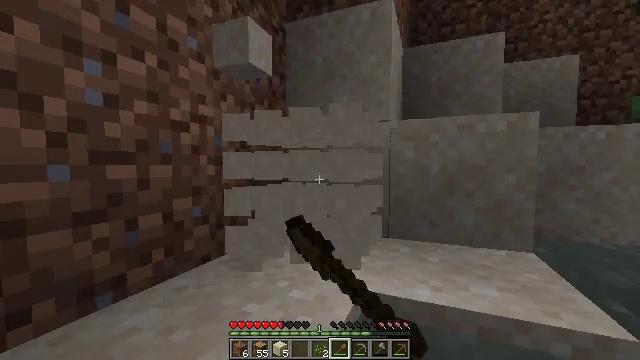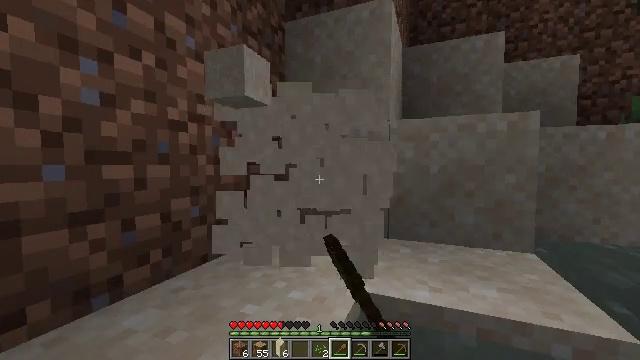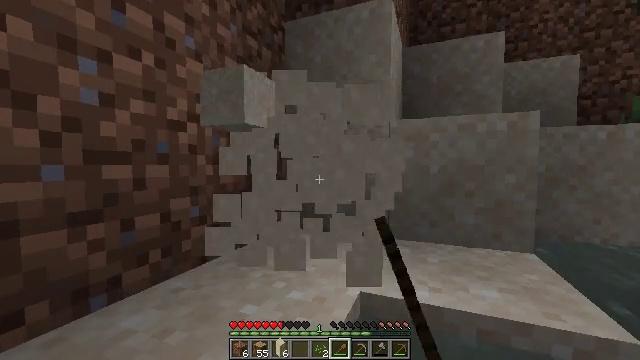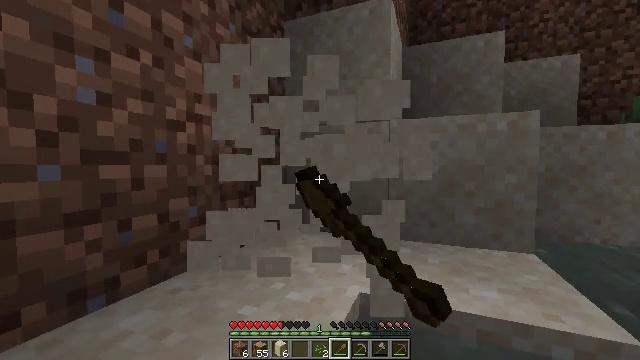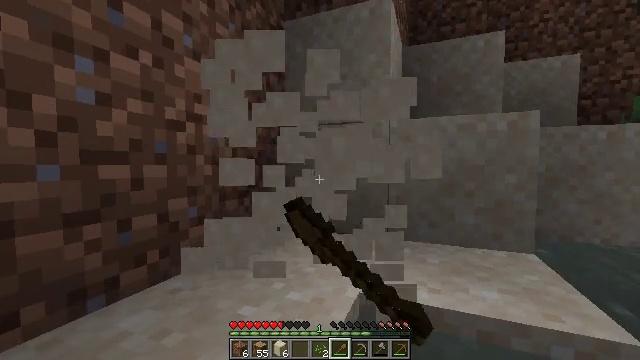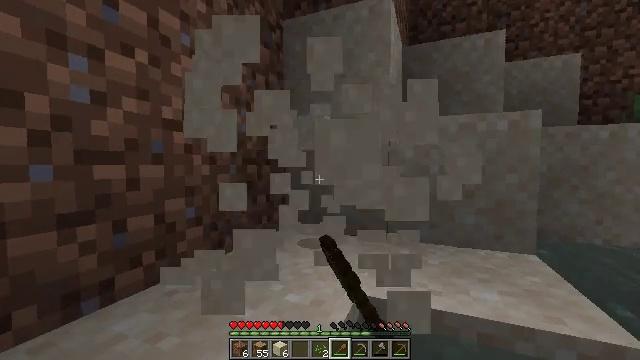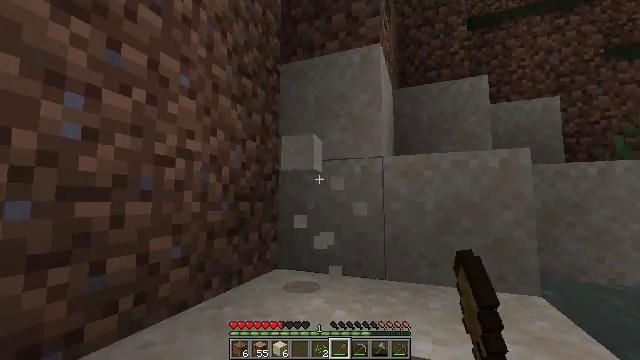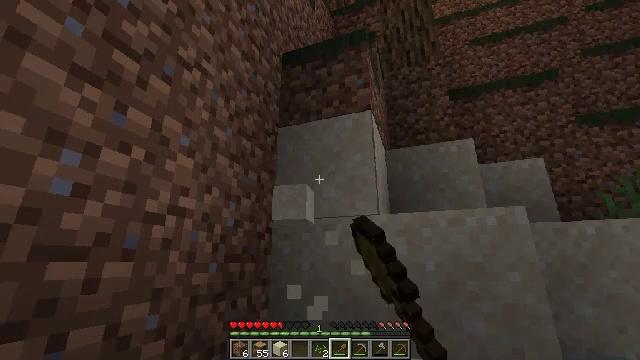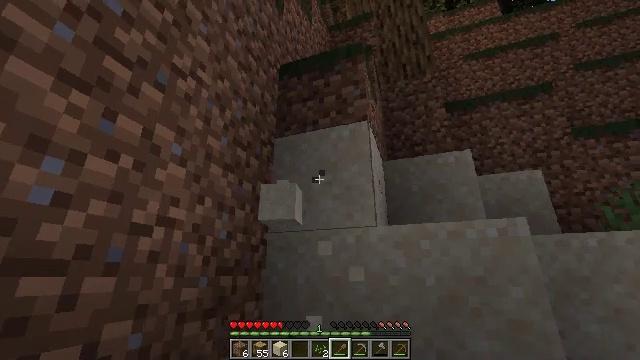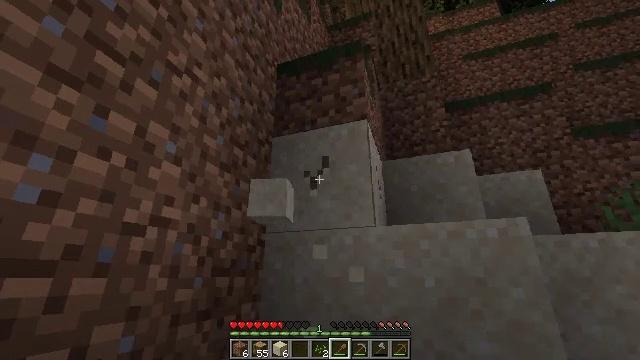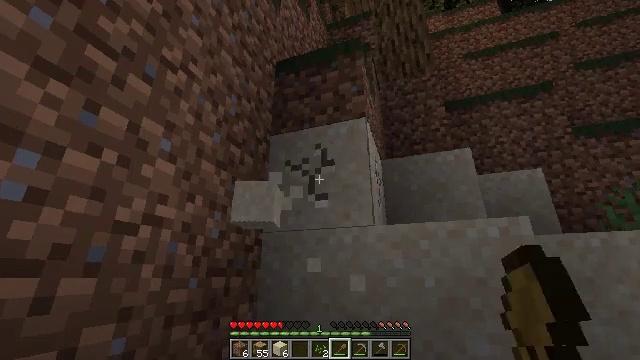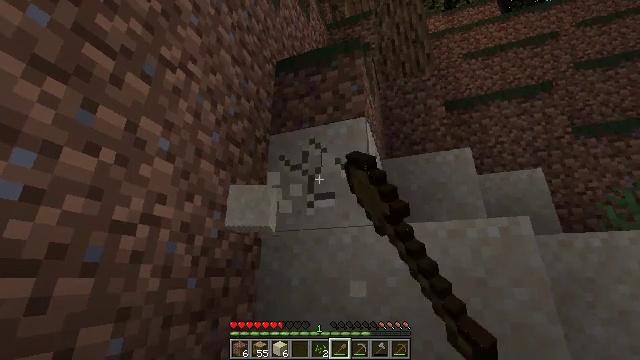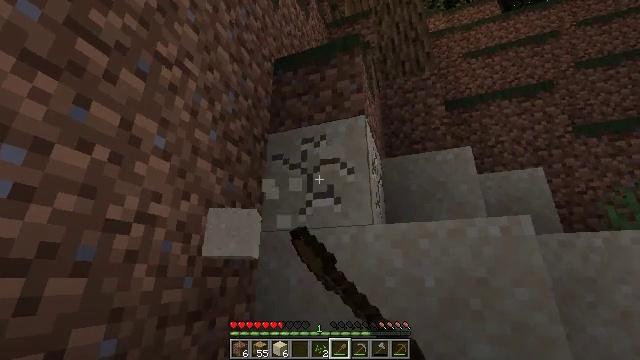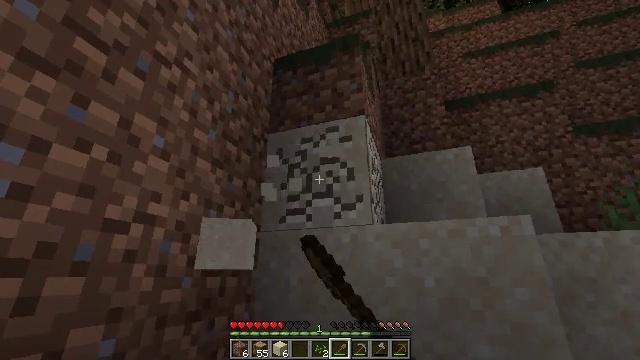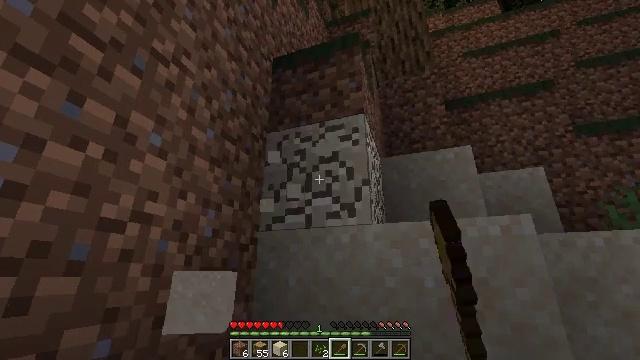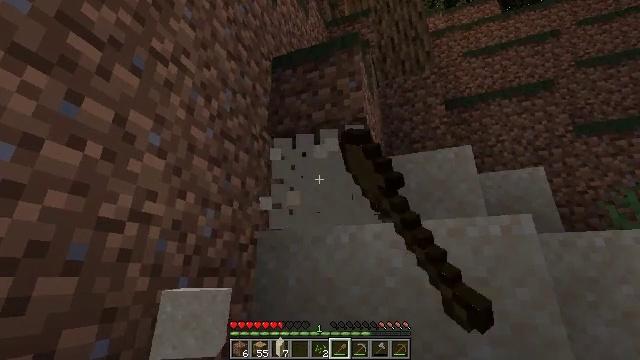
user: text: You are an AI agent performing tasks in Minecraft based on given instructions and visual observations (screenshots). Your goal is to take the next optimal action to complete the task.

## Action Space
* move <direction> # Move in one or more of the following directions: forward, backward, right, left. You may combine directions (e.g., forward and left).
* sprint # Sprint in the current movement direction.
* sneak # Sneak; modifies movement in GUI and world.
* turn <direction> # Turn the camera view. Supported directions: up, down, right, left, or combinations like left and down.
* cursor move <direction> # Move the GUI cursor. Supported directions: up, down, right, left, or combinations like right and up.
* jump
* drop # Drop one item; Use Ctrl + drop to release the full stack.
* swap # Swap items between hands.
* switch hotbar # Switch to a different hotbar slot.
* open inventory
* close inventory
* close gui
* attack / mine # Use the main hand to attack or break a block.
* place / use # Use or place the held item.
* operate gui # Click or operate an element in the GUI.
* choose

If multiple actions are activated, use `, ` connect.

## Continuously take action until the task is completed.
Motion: motion action
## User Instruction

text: Break the sand block.
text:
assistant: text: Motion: attack / mine
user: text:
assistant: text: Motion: attack / mine
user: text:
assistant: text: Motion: attack / mine
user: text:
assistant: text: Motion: attack / mine
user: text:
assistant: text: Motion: move forward, attack / mine
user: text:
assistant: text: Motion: move forward, turn right and up, attack / mine
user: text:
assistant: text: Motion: move forward, turn up, attack / mine
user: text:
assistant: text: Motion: turn up, attack / mine
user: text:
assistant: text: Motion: attack / mine
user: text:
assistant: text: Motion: attack / mine
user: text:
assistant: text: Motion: attack / mine
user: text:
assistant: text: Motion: attack / mine
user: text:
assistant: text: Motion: attack / mine
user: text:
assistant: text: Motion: attack / mine
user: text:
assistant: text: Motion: attack / mine
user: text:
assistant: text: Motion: attack / mine
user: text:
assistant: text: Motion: attack / mine
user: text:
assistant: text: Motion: attack / mine
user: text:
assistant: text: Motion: attack / mine
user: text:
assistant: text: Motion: turn down, attack / mine
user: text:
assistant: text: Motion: move forward, turn right and down, attack / mine
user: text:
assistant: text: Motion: move forward, turn down, attack / mine
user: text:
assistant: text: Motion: attack / mine
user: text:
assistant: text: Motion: attack / mine
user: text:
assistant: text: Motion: attack / mine
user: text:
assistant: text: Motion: attack / mine
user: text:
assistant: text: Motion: attack / mine
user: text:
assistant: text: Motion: attack / mine
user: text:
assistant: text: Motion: attack / mine
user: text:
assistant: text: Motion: attack / mine